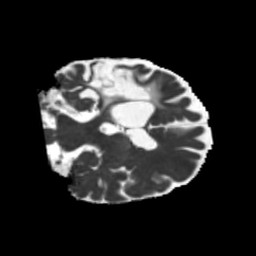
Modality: MD
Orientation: coronal
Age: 46
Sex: male
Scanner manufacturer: siemens
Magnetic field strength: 3 T
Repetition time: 5.25 s
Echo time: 0.08 s